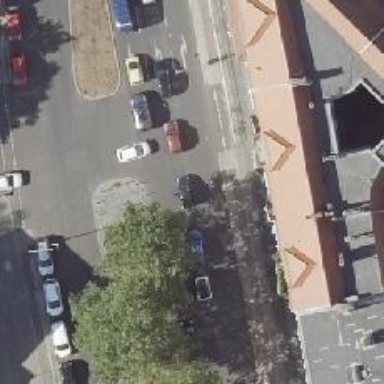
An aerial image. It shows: Tertiary road with asphalt surface. There is parallel on-street parking lane on the right and track cycleway on the right side.